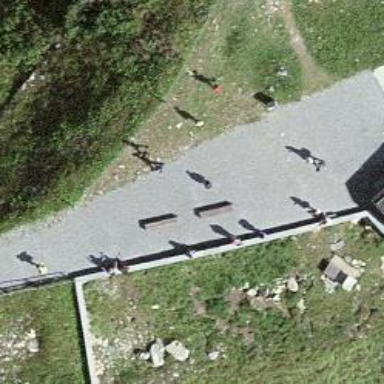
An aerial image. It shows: Bench.